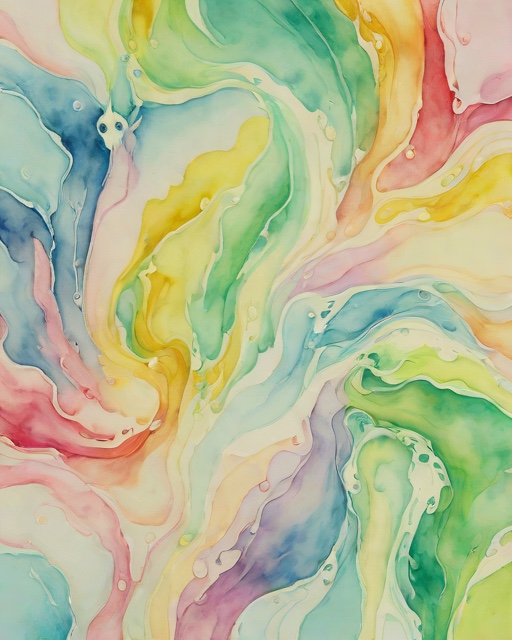
Category: New Baby